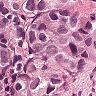
Metastatic tissue present: yes